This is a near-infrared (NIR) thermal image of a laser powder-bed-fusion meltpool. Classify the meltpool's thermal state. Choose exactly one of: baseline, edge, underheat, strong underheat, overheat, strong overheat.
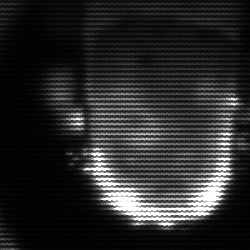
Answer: baseline